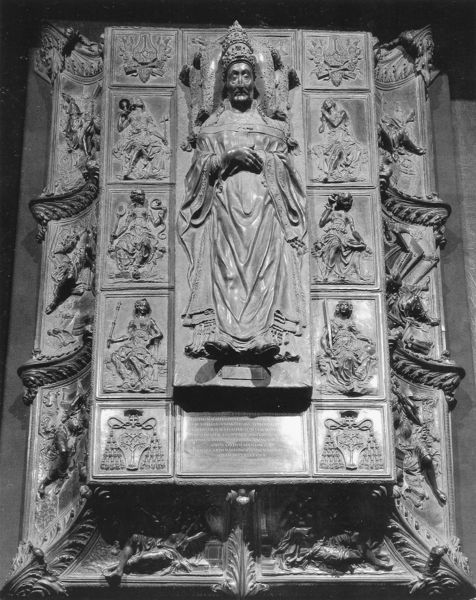
Titel: Grabmal des Papst Sixtus IV.
Künstler: Antonio del Pollaiuolo
Standort: Rom, Grotte Vaticane (EU - I - Latium)
Schlagwörter: frauen, tot, mantel, krone, relief, figuren, bischof, papst, verzierung, liegend, foto, deckel, kardinal, allegorie, buchdeckel, wappen, sarg, grab, tiara, grabmal, sarkophag, sargdeckel, casel, hochgrab